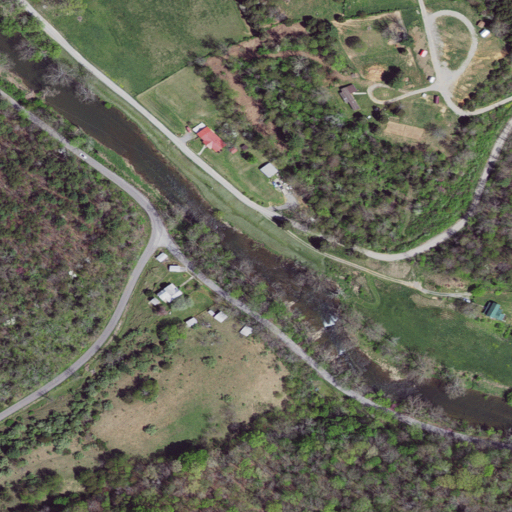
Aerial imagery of valley in Virginia named Flat Hollow containing deciduous forest, pasture, open development, mixed forest, low intensity development, evergreen forest, and medium intensity development